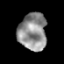
Tissue: prostate
Cell type: T cells
Senescence score: 0.3271
Nuclear area (px): 1026
Mean DAPI intensity: 143.469